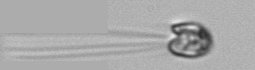
Label: flagellate_morphotype1